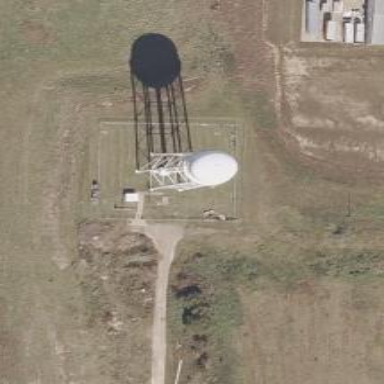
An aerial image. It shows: Water tower that is man-made.